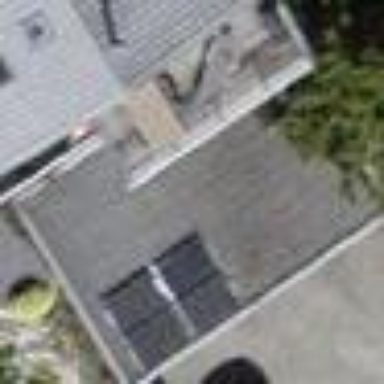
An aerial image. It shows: Garage building.